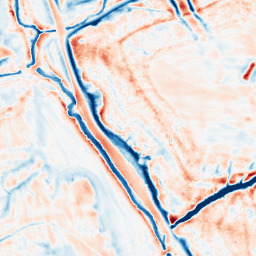
Category: edge_preserving
Decomposition family: bilateral
Decomposition parameters: d: 21
sigma_color: 25
sigma_space: 100
Upsampling method: bilinear
Upsampling parameters: scale: 8
Upsampling scale: 8